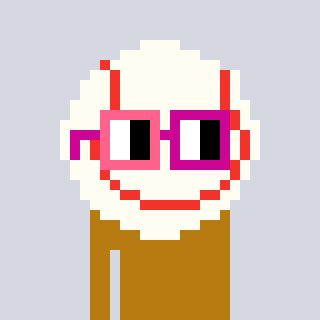
a pixel art character with square pink and red glasses, a baseball ball-shaped head and a gold-colored body on a cool background